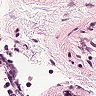
Metastatic tissue present: no